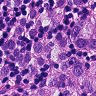
Metastatic tissue present: yes